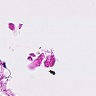
Metastatic tissue present: no